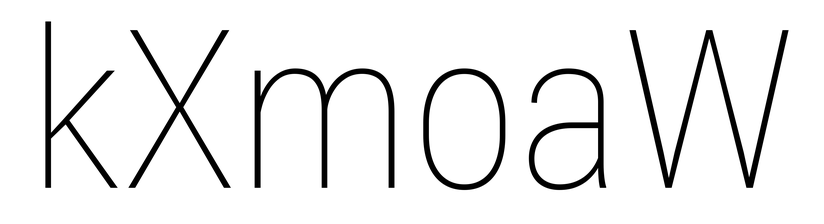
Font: Roboto_Condensed_Thin